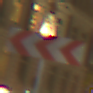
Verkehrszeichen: RichtungstafelnInKurvenGrossRechts
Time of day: Night
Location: Outdoor (Urban)
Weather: Clear
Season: NotSpecified
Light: Artificial